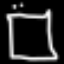
Label: square